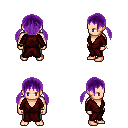
a pixel art fantasy rpg character, male body template, human, light skin, red robe, teal pants, purple twin-tailed hairstyle, bracelets, four views (front, back, left, right), 2x2 character sprite sheet, small pixel art, hard edges, no anti-aliasing